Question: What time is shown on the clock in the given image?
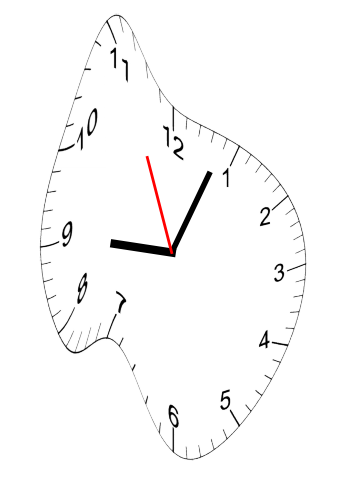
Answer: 09:03:56